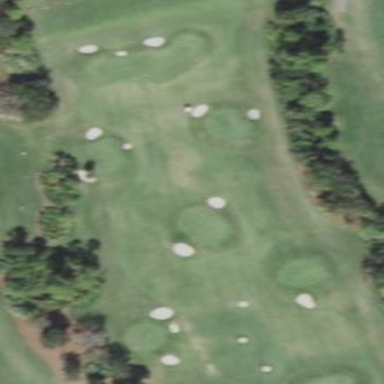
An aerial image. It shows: Grassy area used as driving range for golf.